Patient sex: F
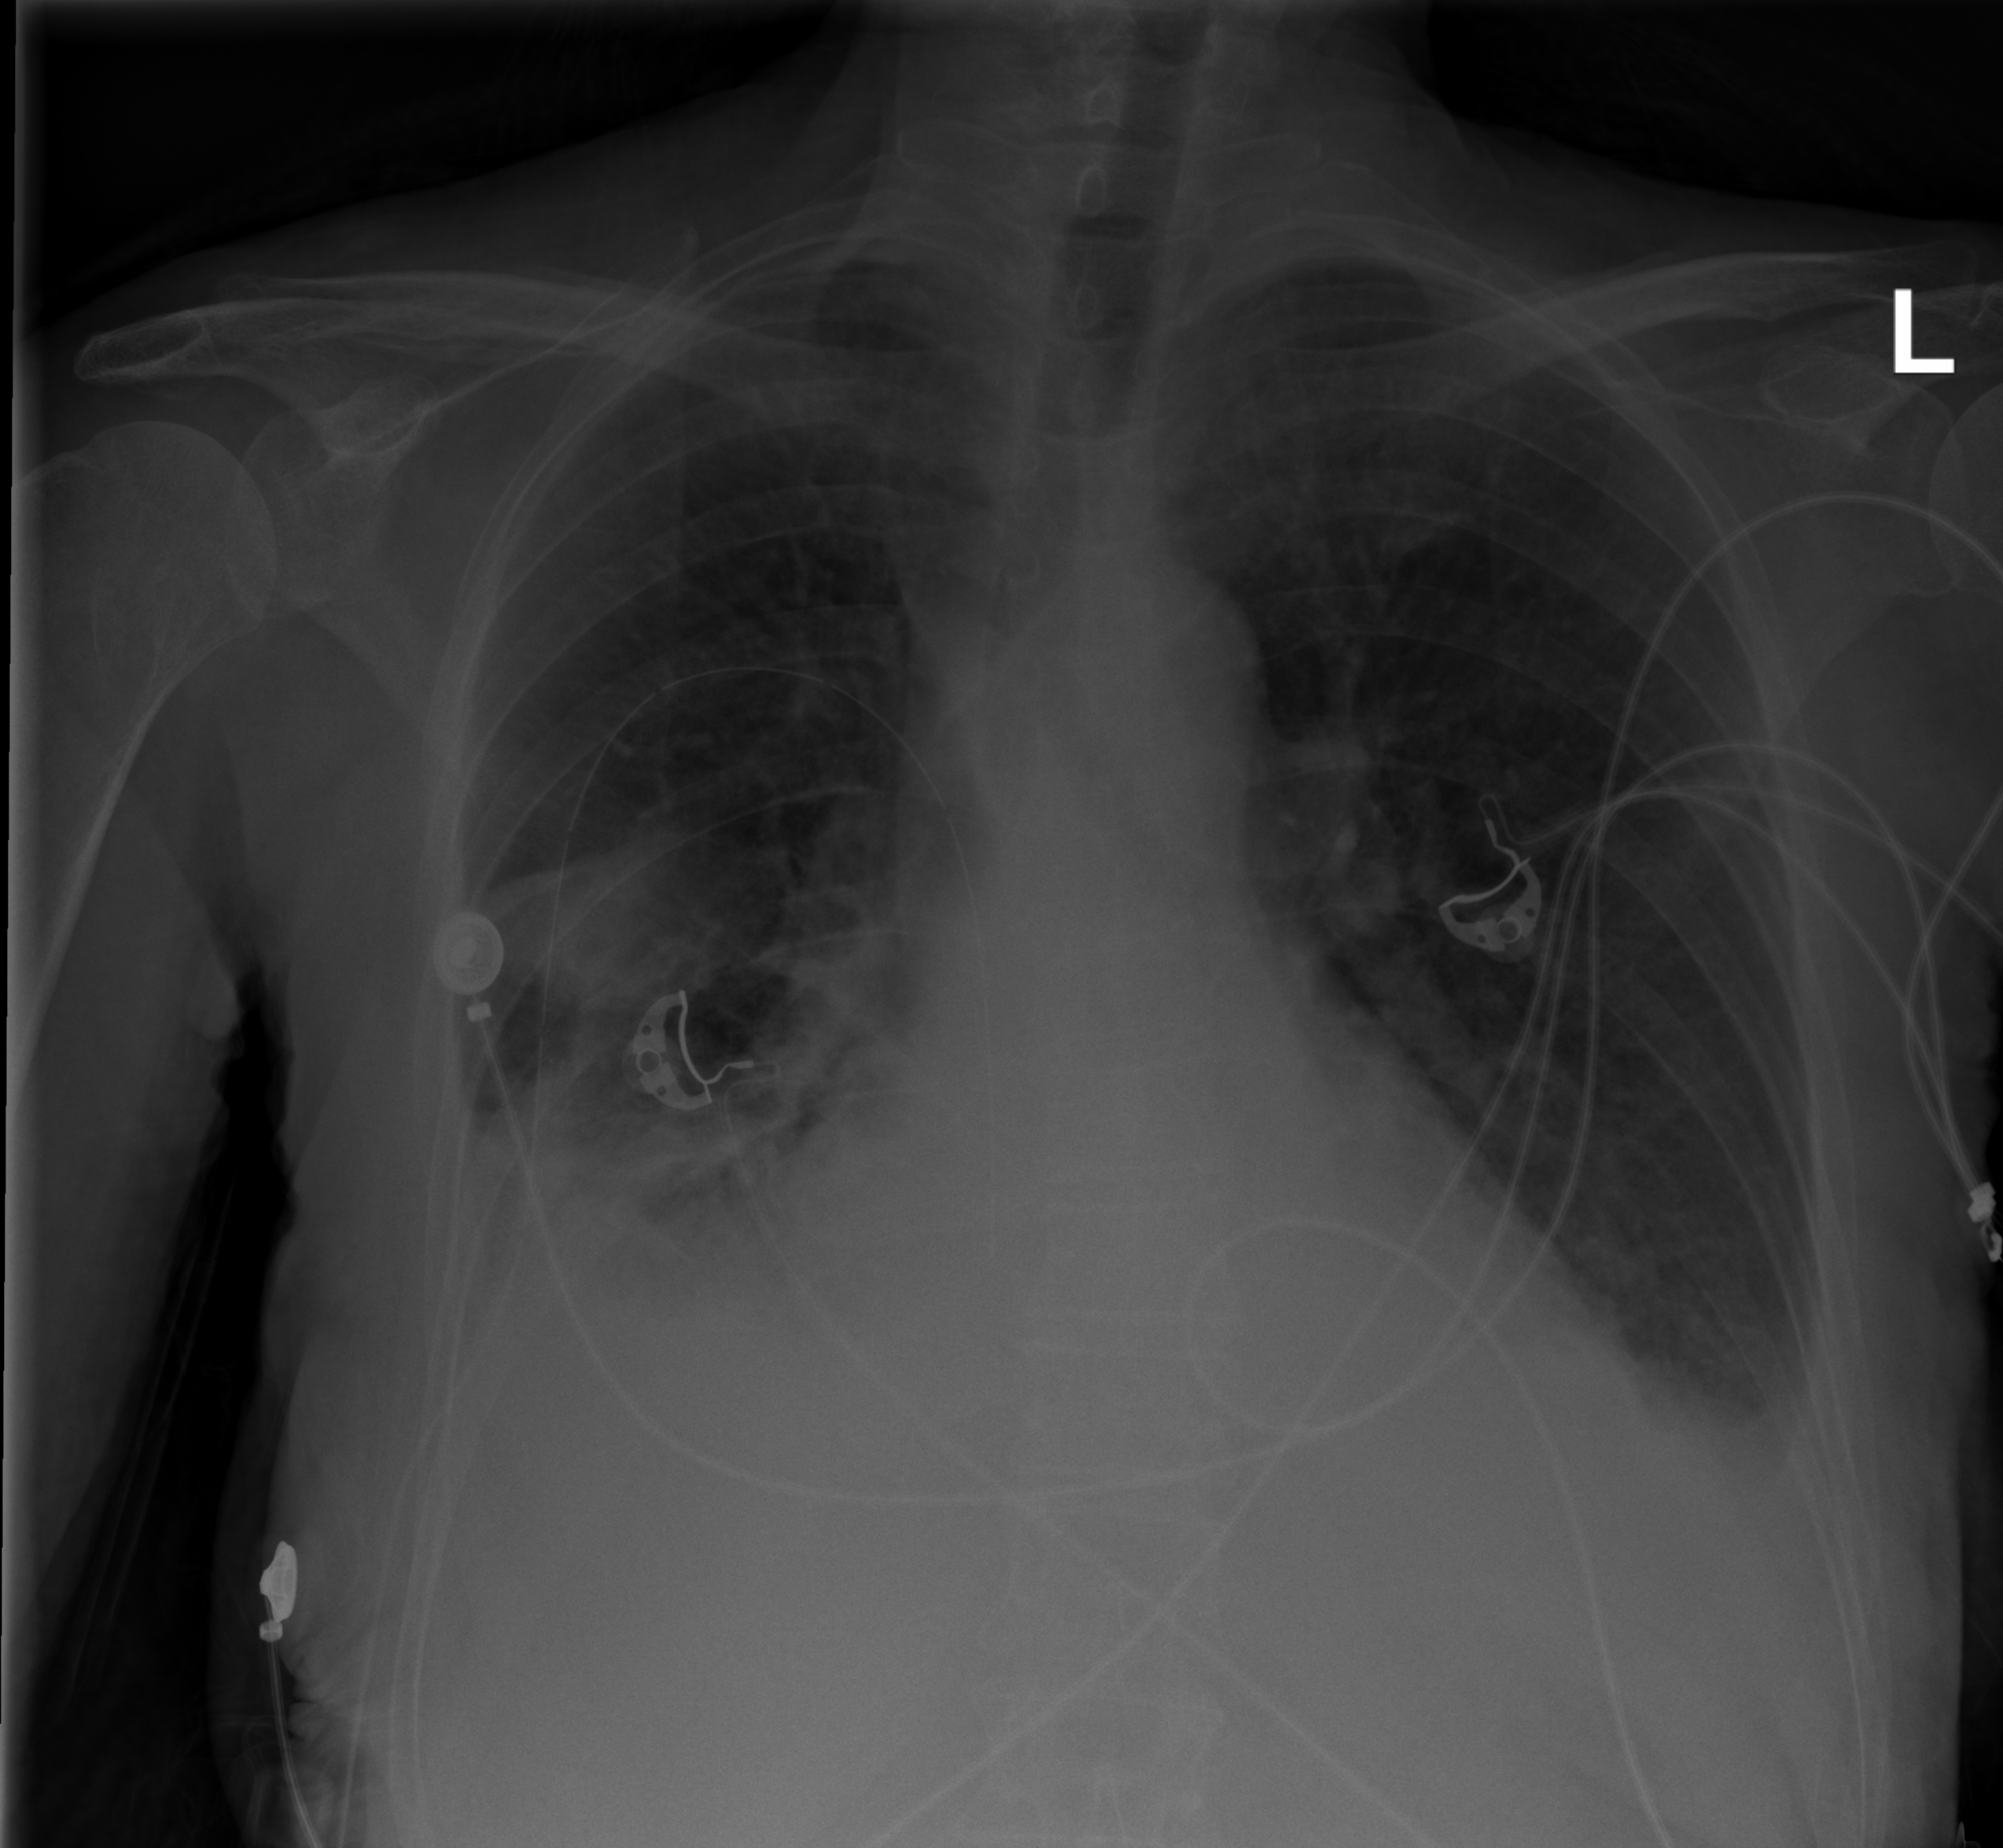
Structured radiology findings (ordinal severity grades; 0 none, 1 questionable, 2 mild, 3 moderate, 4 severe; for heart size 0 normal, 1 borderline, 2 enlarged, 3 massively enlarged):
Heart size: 0
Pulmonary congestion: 2
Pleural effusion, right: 3
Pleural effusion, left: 2
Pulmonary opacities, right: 2
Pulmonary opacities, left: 0
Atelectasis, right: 2
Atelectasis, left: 2